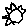
Label: sun